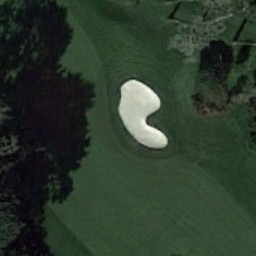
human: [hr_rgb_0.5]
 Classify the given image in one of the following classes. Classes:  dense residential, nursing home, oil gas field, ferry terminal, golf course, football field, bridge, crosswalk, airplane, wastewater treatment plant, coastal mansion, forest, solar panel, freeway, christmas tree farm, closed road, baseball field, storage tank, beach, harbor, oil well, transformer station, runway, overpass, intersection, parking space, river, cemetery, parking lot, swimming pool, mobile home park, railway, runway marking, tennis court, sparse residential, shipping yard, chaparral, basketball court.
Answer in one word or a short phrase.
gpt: golf course